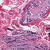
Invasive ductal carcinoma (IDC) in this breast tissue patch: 0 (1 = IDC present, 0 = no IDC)